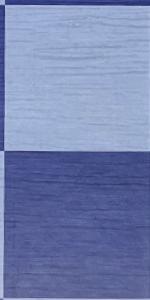
Label: Empty